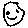
Label: smiley face